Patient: sex F, age 57
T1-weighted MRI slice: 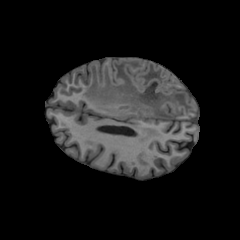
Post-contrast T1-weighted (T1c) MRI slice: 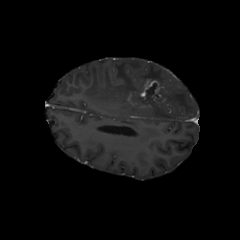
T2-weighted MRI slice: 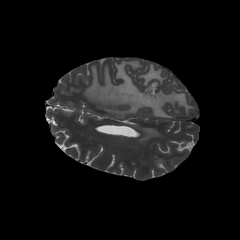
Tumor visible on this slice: yes
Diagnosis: Glioblastoma, IDH-wildtype
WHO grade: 4